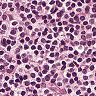
Metastatic tissue present: no